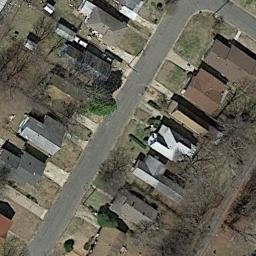
Label: residential